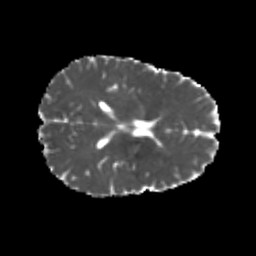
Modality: MD
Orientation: axial
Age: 20
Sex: male
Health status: healthy
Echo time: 0.074 s